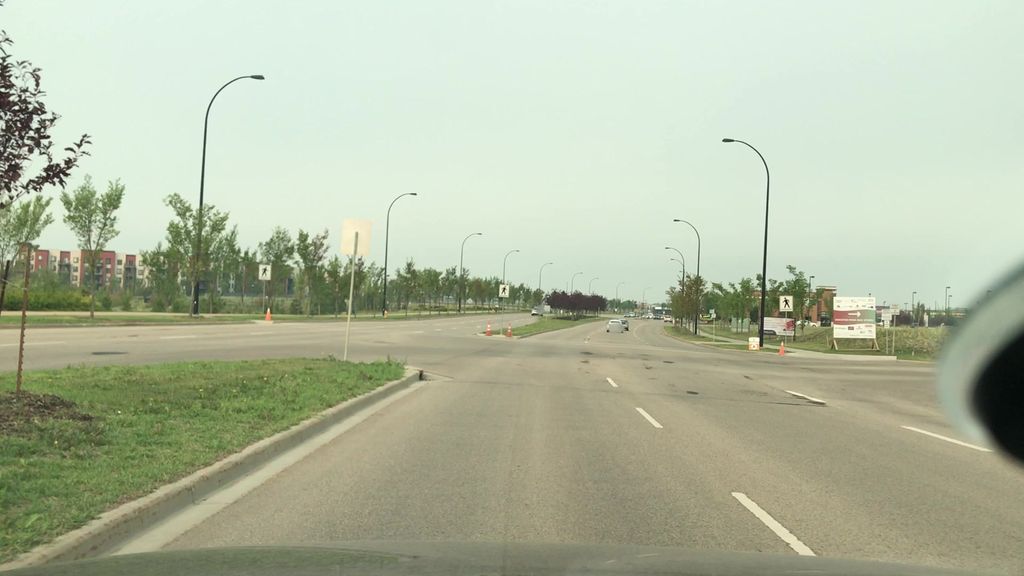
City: edmonton